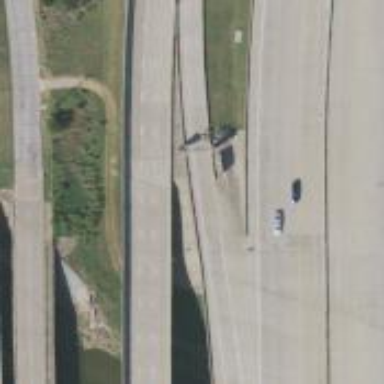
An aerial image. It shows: Toll gantry on the road.